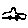
Label: car